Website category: phone
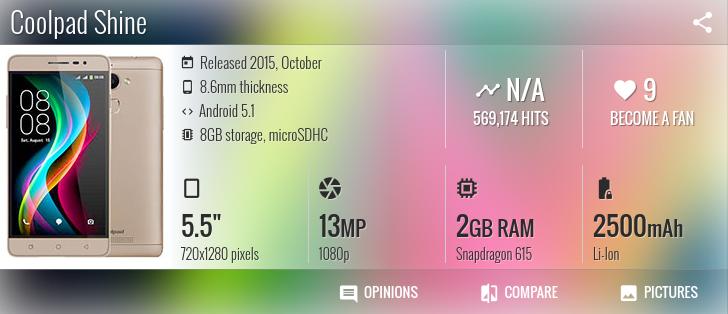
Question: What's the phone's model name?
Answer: Coolpad Shine

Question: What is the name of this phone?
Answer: Coolpad Shine

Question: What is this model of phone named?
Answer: Coolpad Shine

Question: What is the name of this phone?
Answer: Coolpad Shine

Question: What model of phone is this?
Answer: Coolpad Shine

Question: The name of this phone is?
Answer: Coolpad Shine

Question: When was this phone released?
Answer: Released 2015, October

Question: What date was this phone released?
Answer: Released 2015, October

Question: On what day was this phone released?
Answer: Released 2015, October

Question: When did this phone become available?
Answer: Released 2015, October

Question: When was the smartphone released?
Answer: Released 2015, October

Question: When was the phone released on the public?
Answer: Released 2015, October

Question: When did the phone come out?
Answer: Released 2015, October

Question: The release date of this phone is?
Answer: Released 2015, October

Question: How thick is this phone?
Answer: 8.6mm thickness

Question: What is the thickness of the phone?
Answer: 8.6mm thickness

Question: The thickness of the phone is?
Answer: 8.6mm thickness

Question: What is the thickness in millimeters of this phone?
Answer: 8.6mm thickness

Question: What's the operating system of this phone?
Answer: Android 5.1

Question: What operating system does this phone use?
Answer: Android 5.1

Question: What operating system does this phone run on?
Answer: Android 5.1

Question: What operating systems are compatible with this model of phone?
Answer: Android 5.1

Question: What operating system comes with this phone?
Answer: Android 5.1

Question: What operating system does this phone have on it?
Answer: Android 5.1

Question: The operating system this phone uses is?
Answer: Android 5.1

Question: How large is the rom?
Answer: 8GB storage

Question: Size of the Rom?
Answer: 8GB storage

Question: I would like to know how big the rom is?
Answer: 8GB storage

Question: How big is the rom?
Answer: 8GB storage

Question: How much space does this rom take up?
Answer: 8GB storage

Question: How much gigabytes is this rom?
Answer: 8GB storage

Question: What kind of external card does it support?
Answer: microSDHC

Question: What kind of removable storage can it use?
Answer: microSDHC

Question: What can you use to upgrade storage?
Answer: microSDHC

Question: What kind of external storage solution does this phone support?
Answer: microSDHC

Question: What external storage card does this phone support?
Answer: microSDHC

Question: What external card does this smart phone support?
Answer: microSDHC

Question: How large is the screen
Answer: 5.5"

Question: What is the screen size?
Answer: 5.5"

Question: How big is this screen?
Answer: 5.5"

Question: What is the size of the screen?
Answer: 5.5"

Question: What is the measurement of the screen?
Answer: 5.5"

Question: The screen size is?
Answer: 5.5"

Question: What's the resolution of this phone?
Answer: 720x1280 pixels

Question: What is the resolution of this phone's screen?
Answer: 720x1280 pixels

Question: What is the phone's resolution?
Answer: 720x1280 pixels

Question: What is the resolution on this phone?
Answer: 720x1280 pixels

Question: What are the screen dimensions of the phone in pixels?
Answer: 720x1280 pixels

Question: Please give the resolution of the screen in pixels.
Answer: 720x1280 pixels

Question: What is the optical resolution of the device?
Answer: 720x1280 pixels

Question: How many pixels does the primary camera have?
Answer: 13 MP

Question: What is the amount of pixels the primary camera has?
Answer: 13 MP

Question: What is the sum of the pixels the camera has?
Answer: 13 MP

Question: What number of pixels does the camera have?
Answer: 13 MP

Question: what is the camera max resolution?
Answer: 13 MP

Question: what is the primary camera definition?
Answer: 13 MP

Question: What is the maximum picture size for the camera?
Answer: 13 MP

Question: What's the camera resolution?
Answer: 1080p

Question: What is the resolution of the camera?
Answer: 1080p

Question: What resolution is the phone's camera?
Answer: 1080p

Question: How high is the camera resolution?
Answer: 1080p

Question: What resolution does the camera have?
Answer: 1080p

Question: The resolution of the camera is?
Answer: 1080p

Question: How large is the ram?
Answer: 2 GB RAM